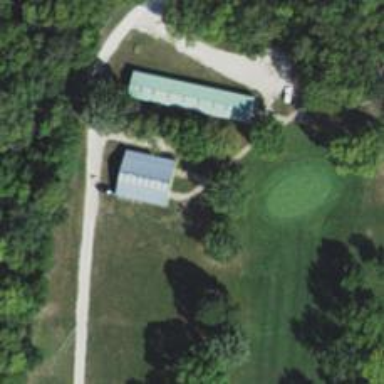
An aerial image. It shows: Footway that serves as golf path.